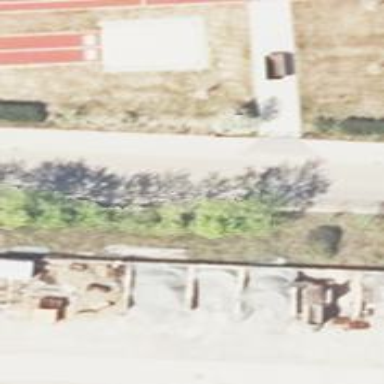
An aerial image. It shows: Residential road with concrete plates surface.